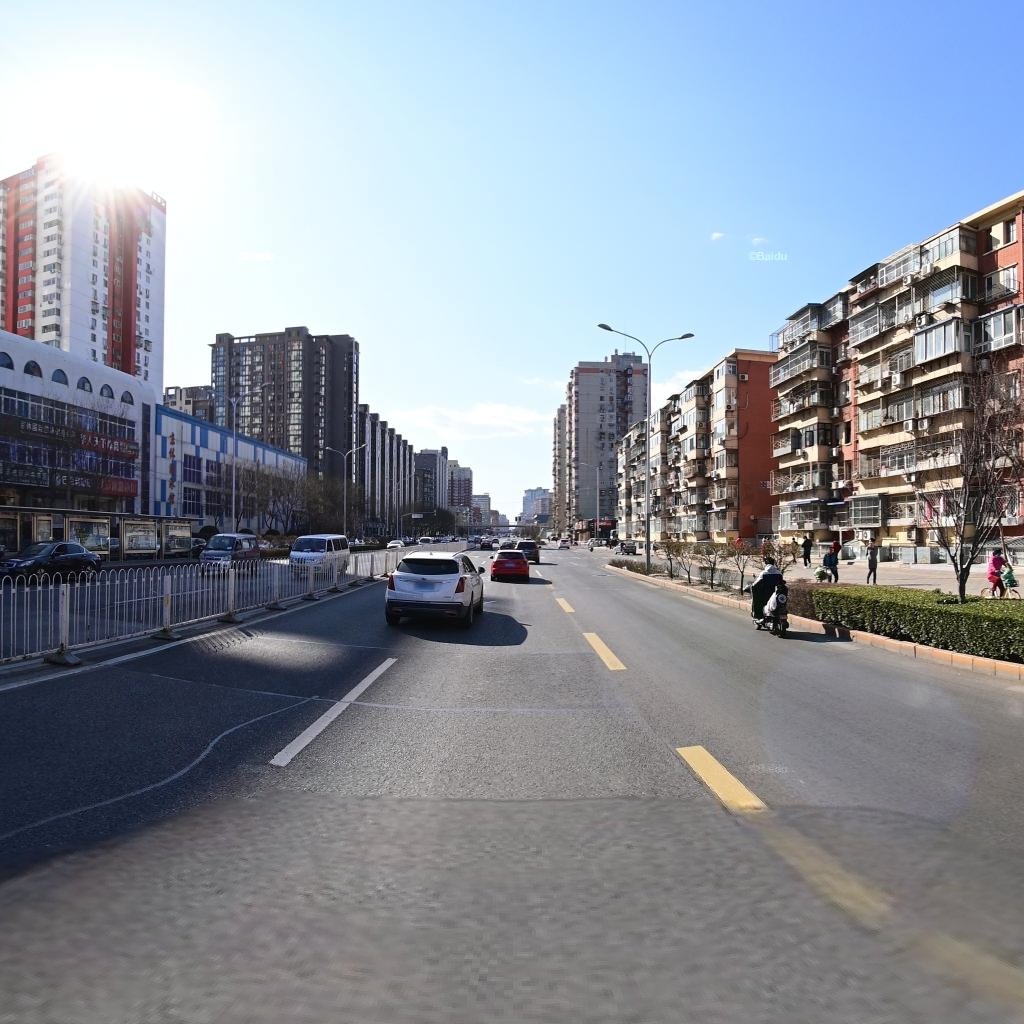
Region: Chaoyang
Road damage annotations: transverse patch, longitudinal patch, transverse patch, longitudinal crack